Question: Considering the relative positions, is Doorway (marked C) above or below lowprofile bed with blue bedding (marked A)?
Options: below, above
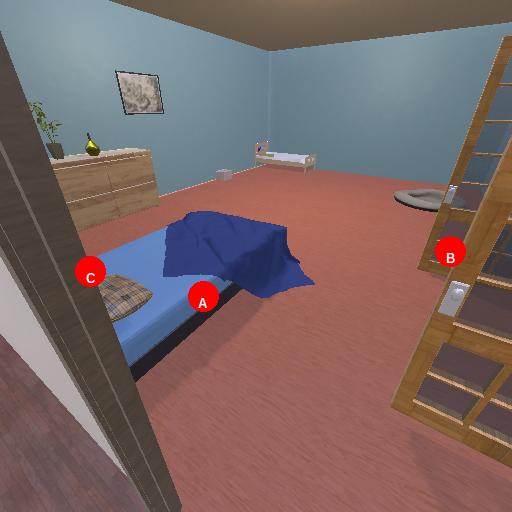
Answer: below